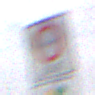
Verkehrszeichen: BeginnUmweltzone
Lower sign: FreistellungVomVerkehrsverbot2
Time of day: Midday
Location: Outdoor (Nature)
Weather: PartlyCloudy
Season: NotSpecified
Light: Natural